Field crop: maize
Growth stage: 1
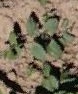
Species: convolvulus